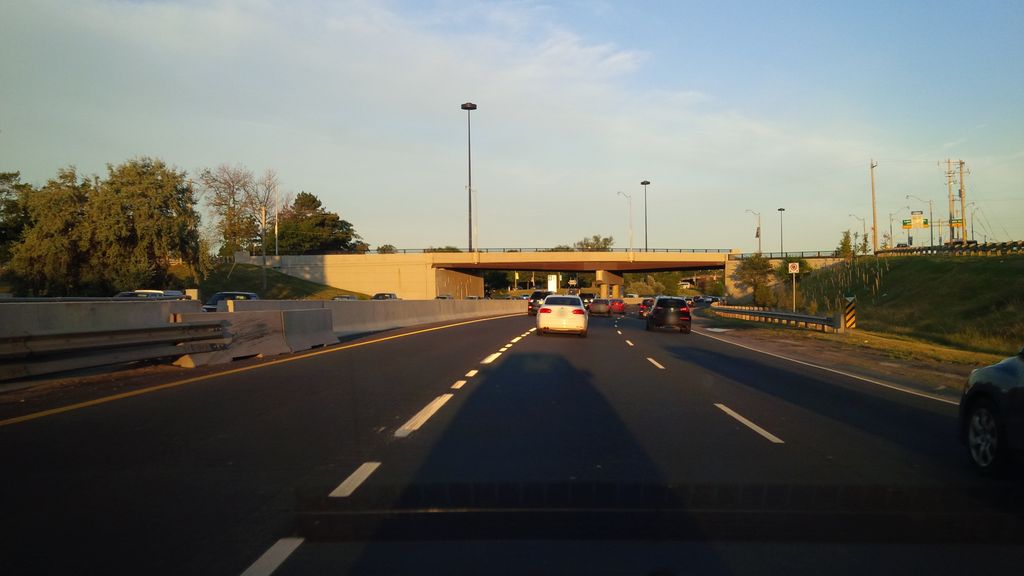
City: toronto